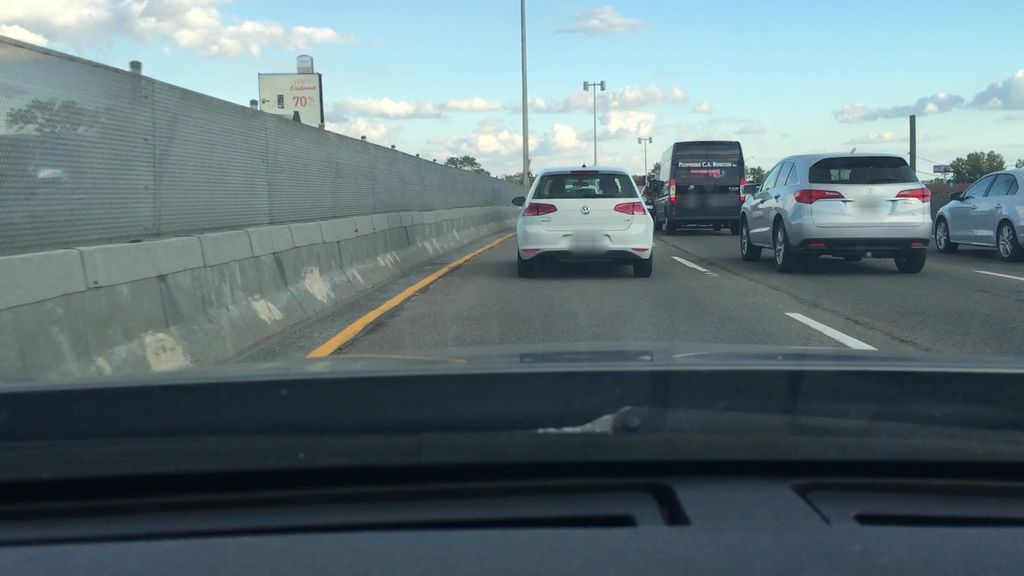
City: montreal